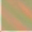
Piece: xx